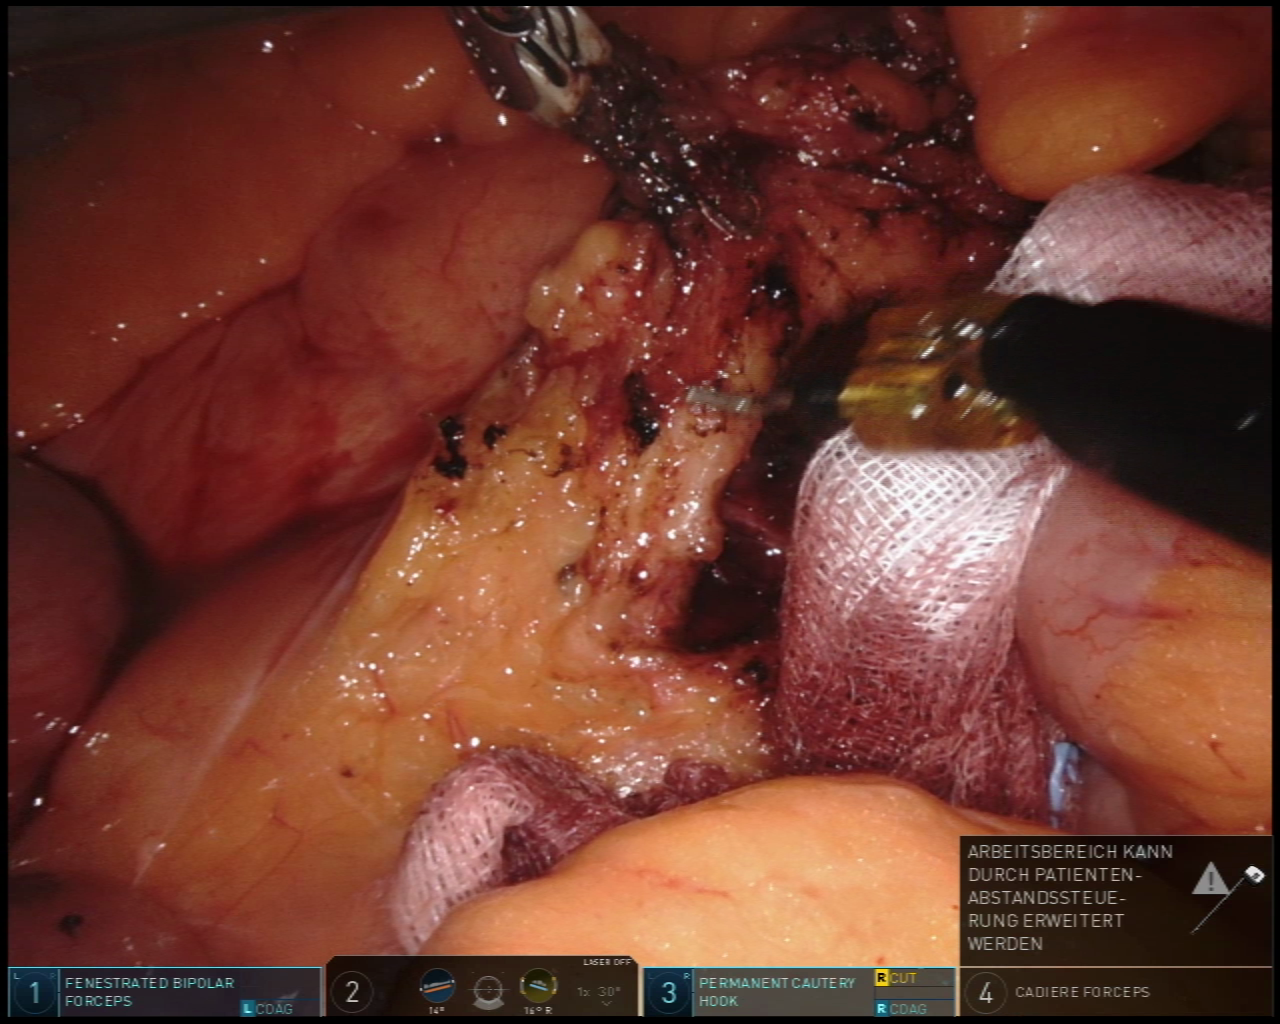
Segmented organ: small_intestine
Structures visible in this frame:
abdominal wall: no
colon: no
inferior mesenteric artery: no
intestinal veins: no
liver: no
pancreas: no
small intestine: yes
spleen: no
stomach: no
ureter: no
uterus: no
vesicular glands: no